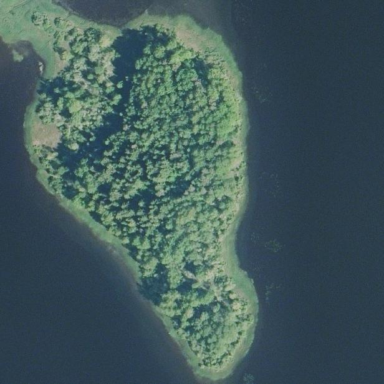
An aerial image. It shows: Islet.